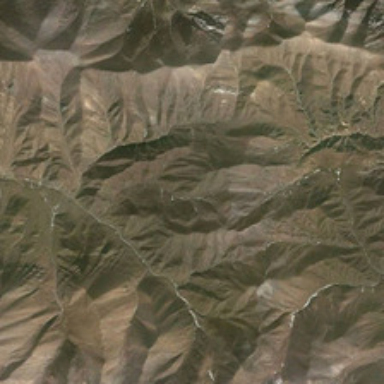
It is a piece of khaki mountain .